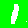
Digit: 1